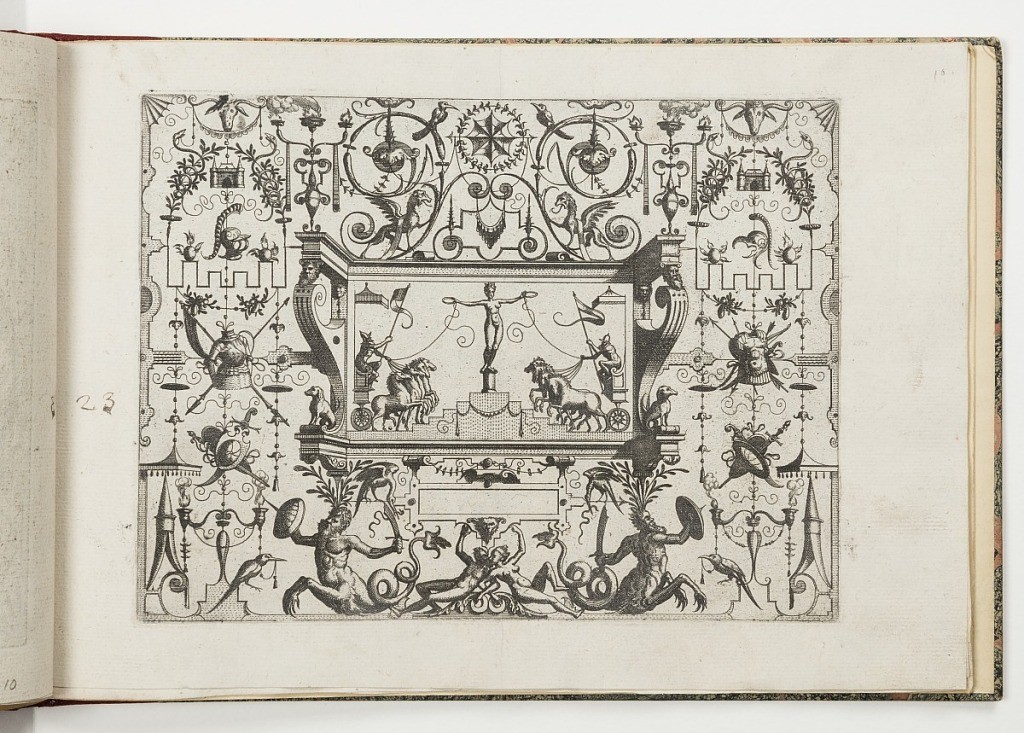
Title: Plate 23, from Grotteßco: in diverßche manieren (Various Grotesques)
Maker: Hans Vredeman de Vries, Dutch, 1527 - ca. 1606
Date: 1564
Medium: Etching on laid paper
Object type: Print
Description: Grotesque panel. In center, a nude woman balances atop a columnar pedestal, atop a stepped podium. Her arms are stretched wide, and she holds a ring in each hand. The rings are tied to the reigns of quadrigae which flank the podium.